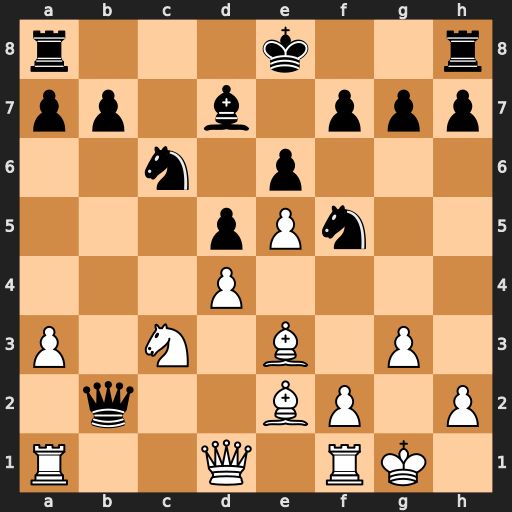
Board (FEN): r3k2r/pp1b1ppp/2n1p3/3pPn2/3P4/P1N1B1P1/1q2BP1P/R2Q1RK1
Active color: w
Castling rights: kq
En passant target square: -
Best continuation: Na4 Qxa1 Qxa1